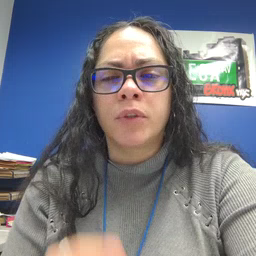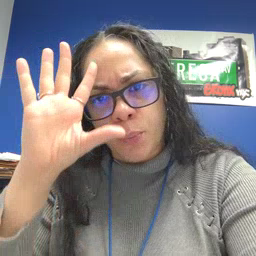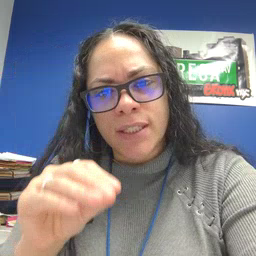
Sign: pretend